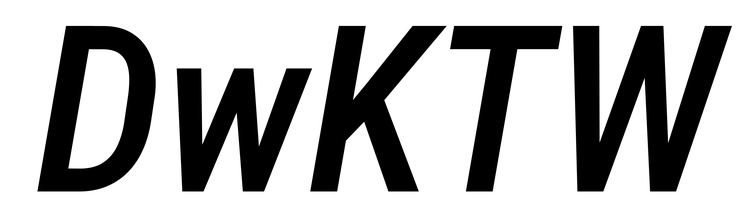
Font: Roboto-Italic_Condensed_Medium_Italic